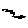
Label: zigzag